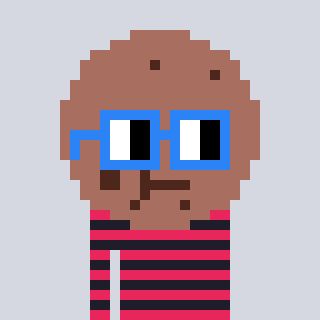
a pixel art character with square blue glasses, a cookie-shaped head and a grayscale-colored body on a cool background